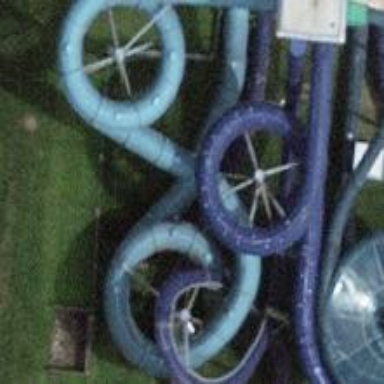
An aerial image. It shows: Water slide attraction.